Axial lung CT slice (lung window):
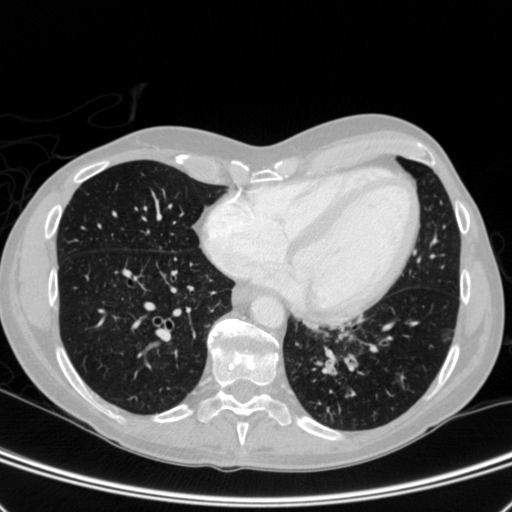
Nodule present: no